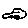
Label: car